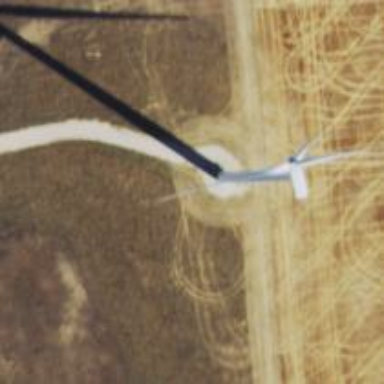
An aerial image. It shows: Wind generator powered by horizontal-axis wind turbine.